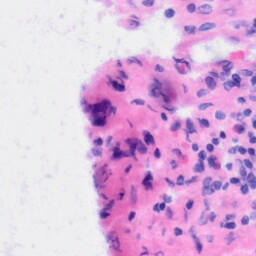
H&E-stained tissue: Liver